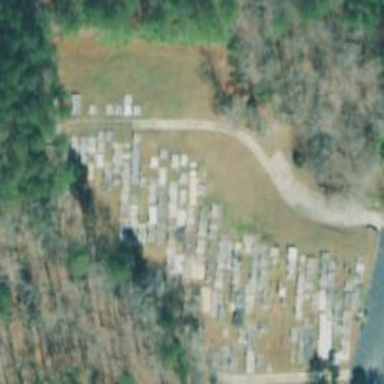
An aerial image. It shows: Cemetery.